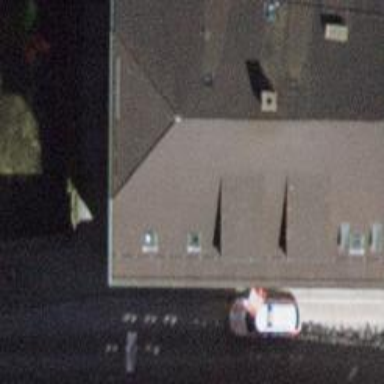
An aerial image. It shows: Police building.